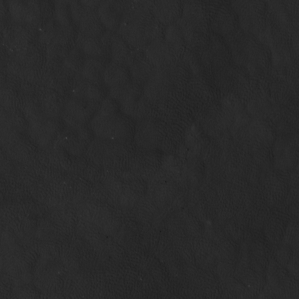
Label: non_frost